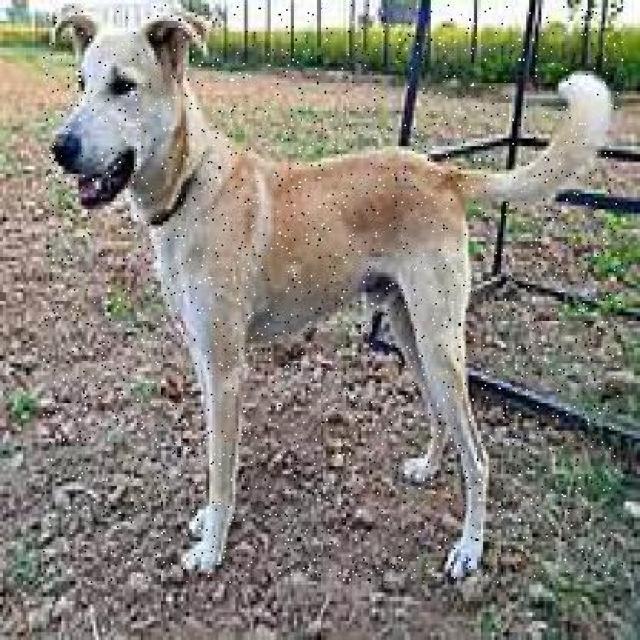
Healthy canine skin — no visible lesions, inflammation, or abnormalities. The skin and coat appear normal.